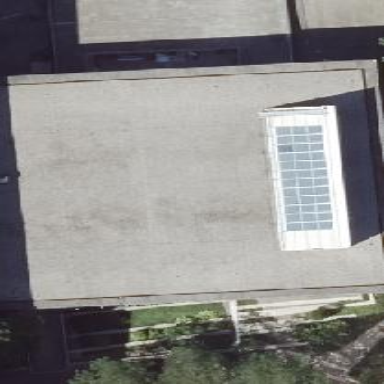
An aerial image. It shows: Government building with flat roof.